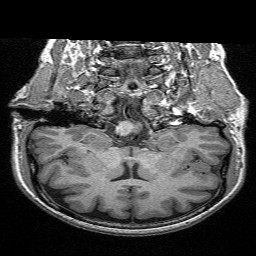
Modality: T1w
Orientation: sagittal
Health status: ill
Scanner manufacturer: siemens
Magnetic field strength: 3 T
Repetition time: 2.3 s
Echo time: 0.00298 s